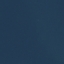
Land use / land cover: SeaLake